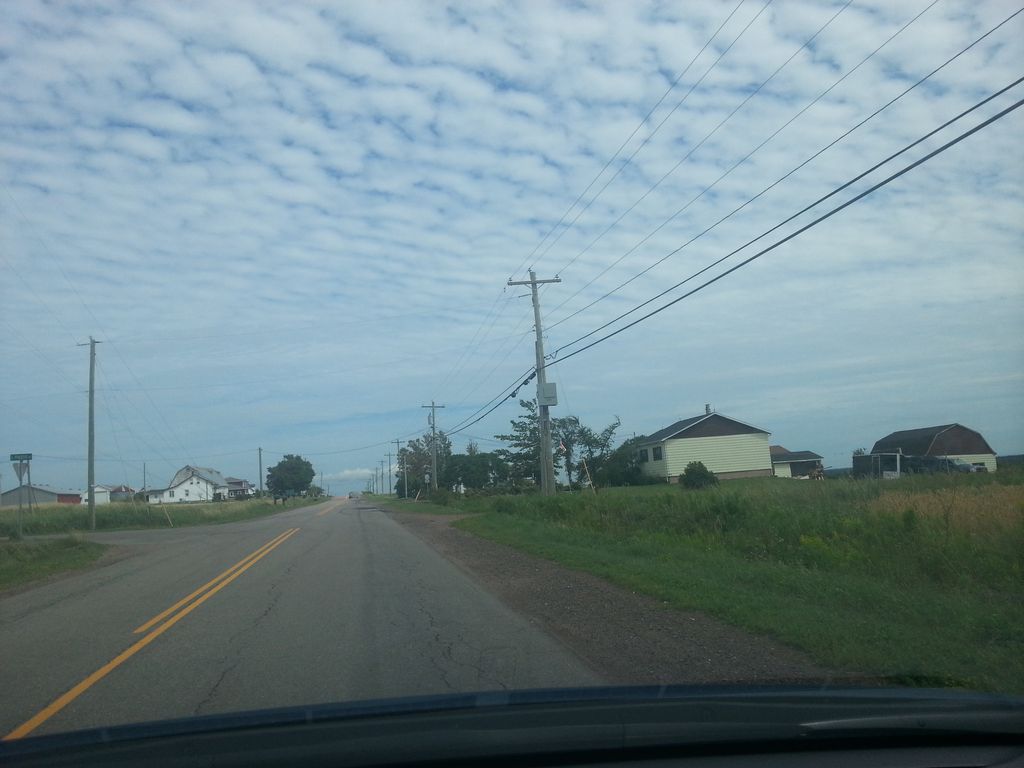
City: charlottetown